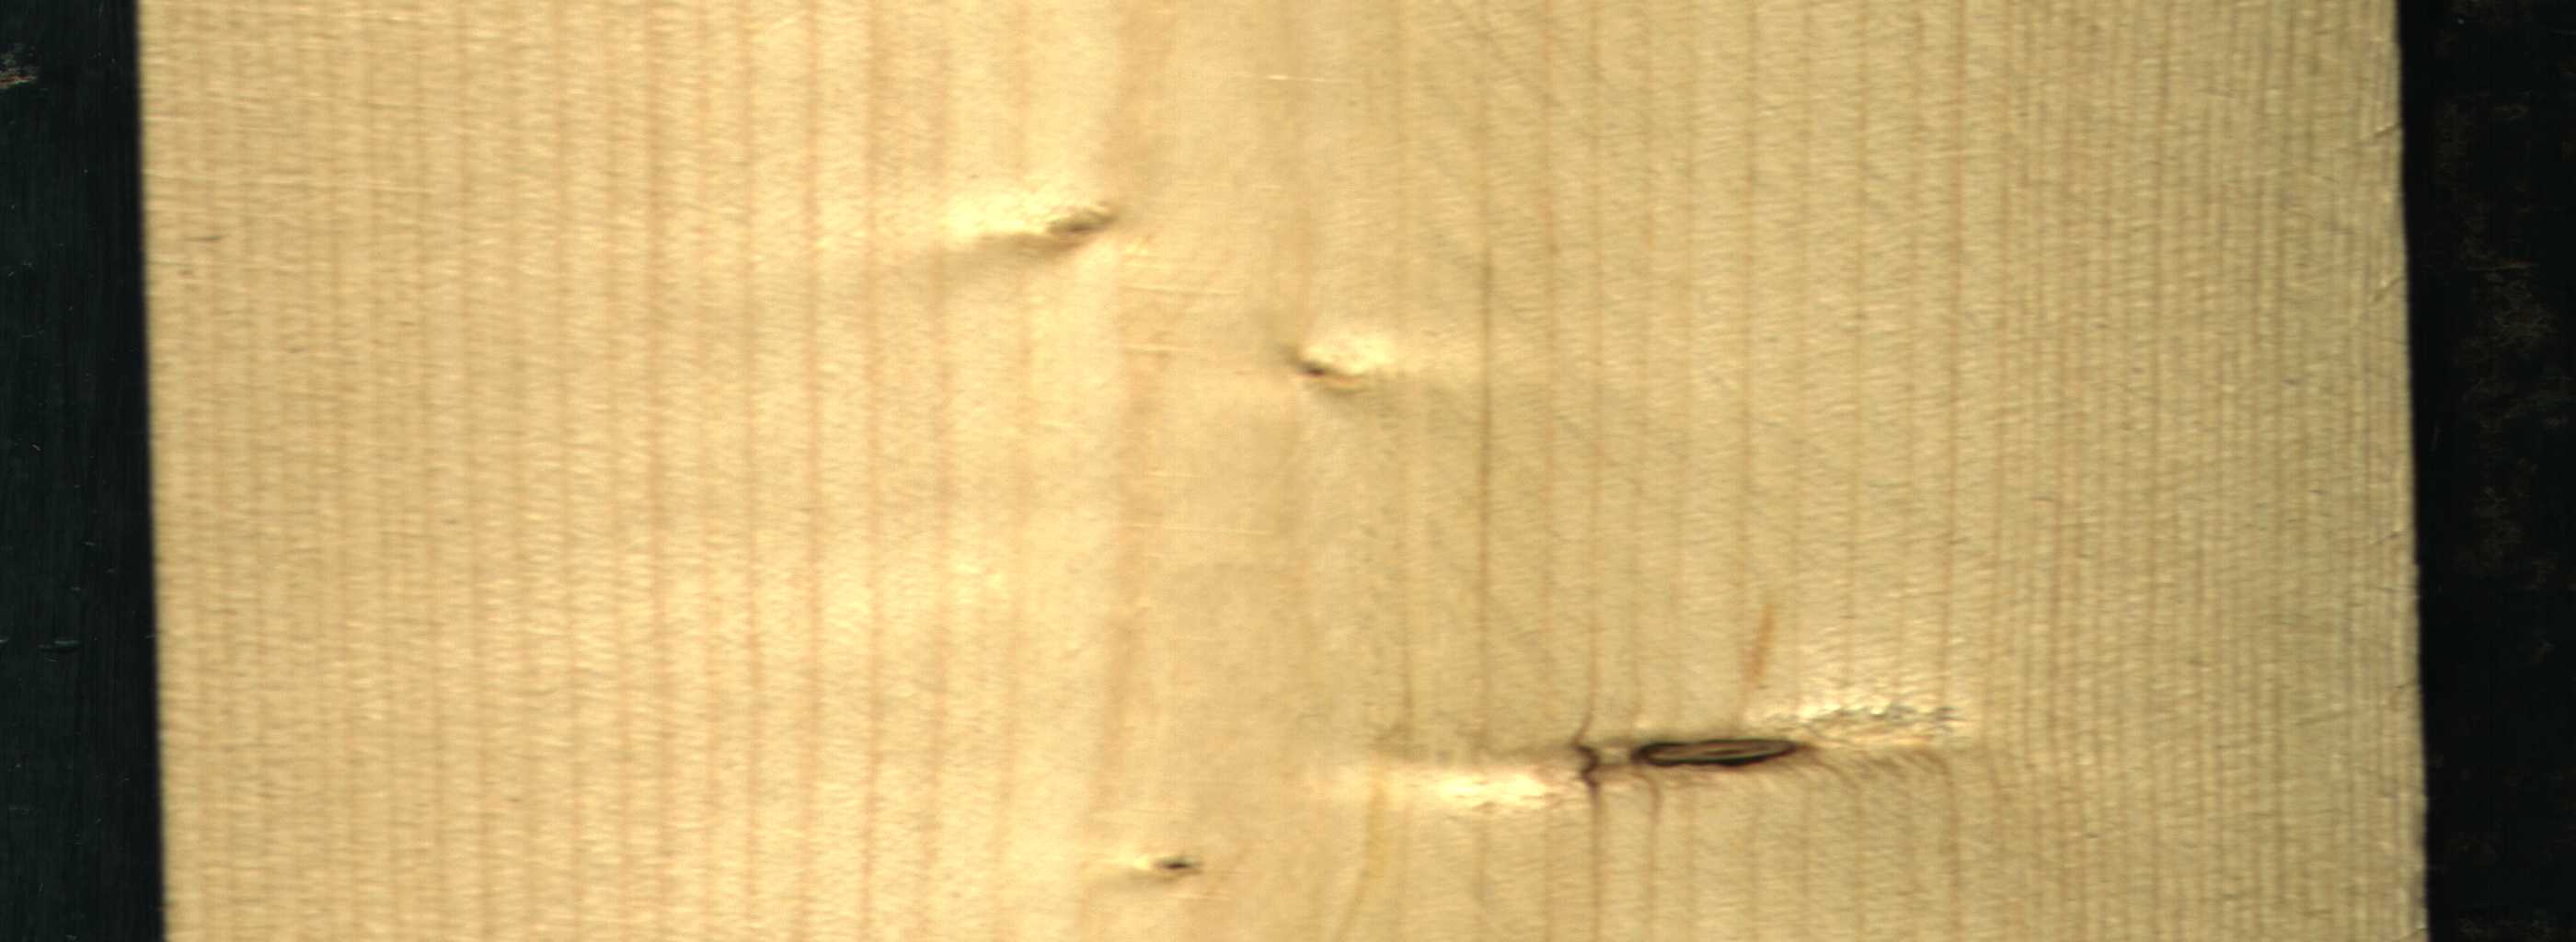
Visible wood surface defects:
Dead_Knot
Live_Knot
Live_Knot